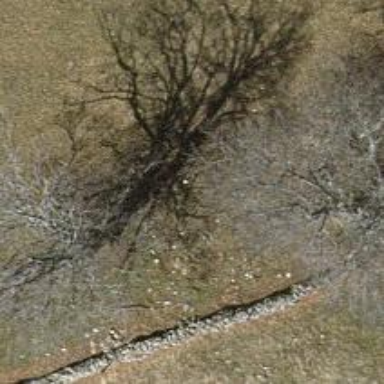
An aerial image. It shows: Single tag "natural: tree."